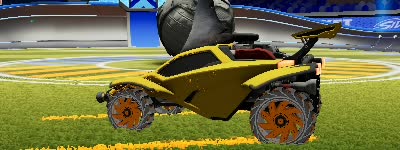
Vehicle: octane